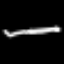
Label: pencil